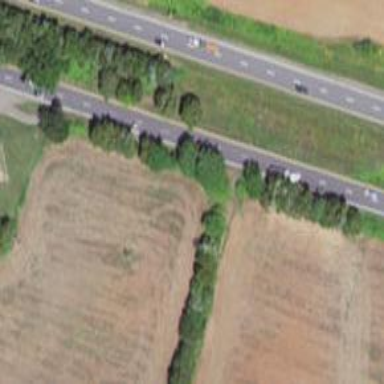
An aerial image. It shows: This image shows trunk highway that functions as expressway.